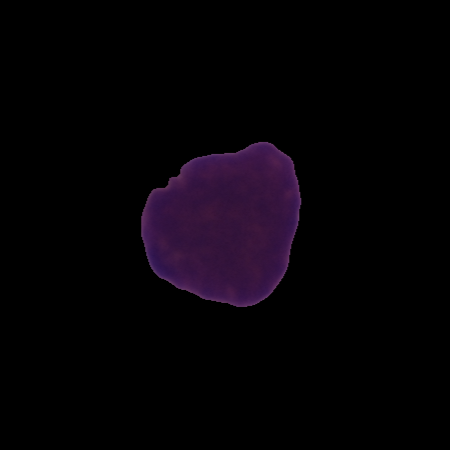
Label: healthy